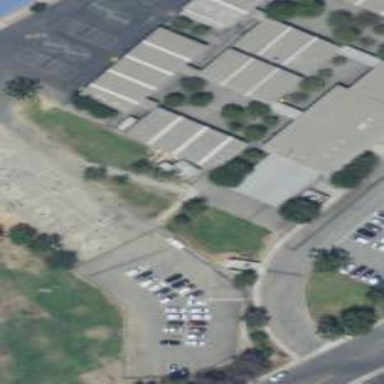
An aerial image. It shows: School building.